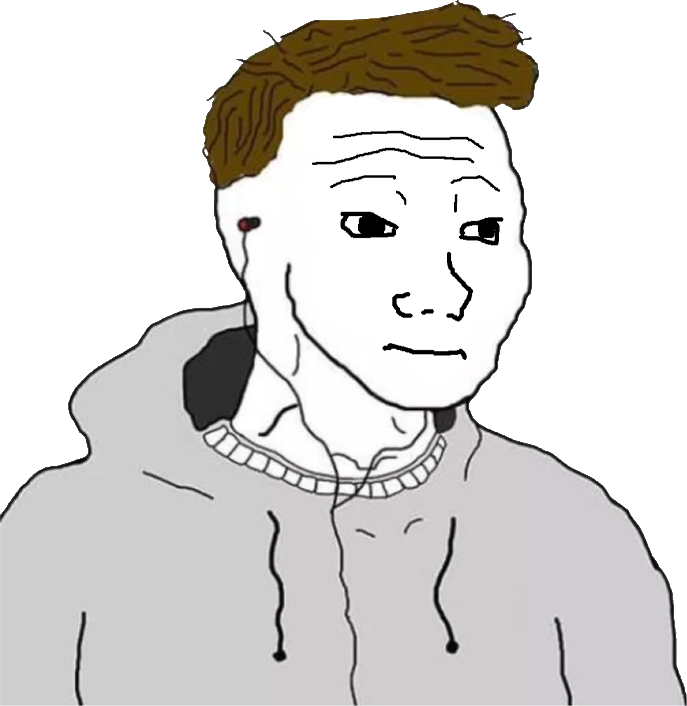
Label: 5_Doomer